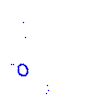
Particle: proton